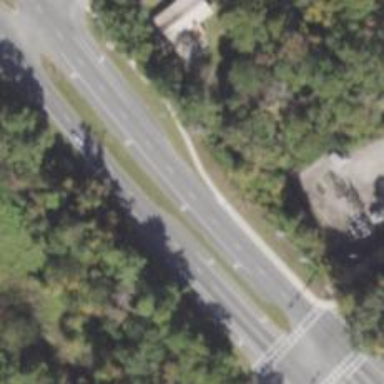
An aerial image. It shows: Asphalt road classified as trunk highway.